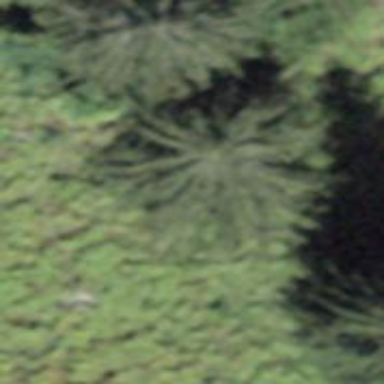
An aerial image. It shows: Row of trees in natural setting.